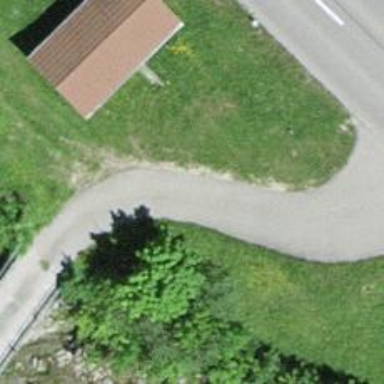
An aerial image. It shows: Driveway.